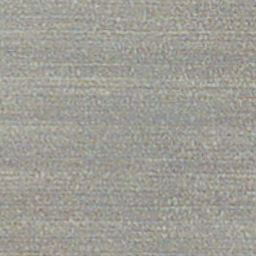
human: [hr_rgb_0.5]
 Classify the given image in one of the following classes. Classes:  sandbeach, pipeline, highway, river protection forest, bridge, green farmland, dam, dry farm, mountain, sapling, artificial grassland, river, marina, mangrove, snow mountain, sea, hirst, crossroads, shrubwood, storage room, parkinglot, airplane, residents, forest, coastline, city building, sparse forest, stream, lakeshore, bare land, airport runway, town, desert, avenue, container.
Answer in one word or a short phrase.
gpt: dry farm